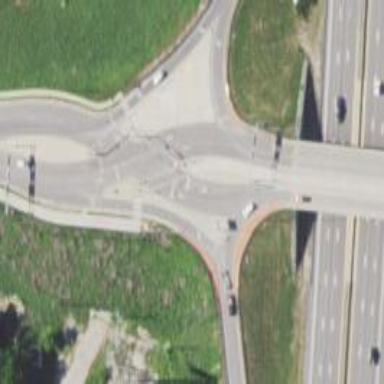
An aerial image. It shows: Uncontrolled crossing on the road.